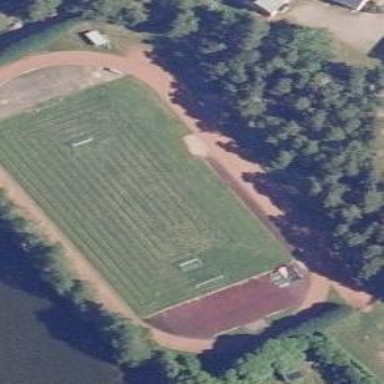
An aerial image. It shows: Pitch used for soccer and athletics leisure activities.